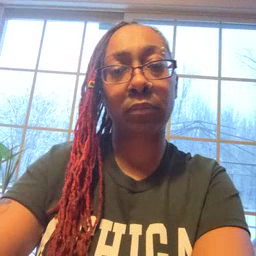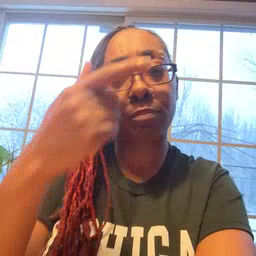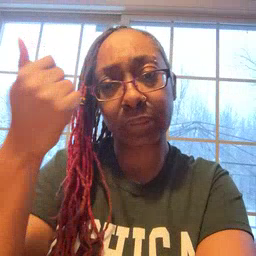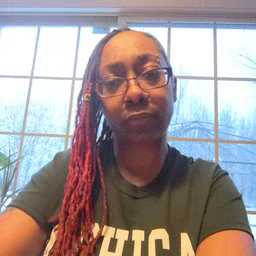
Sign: because